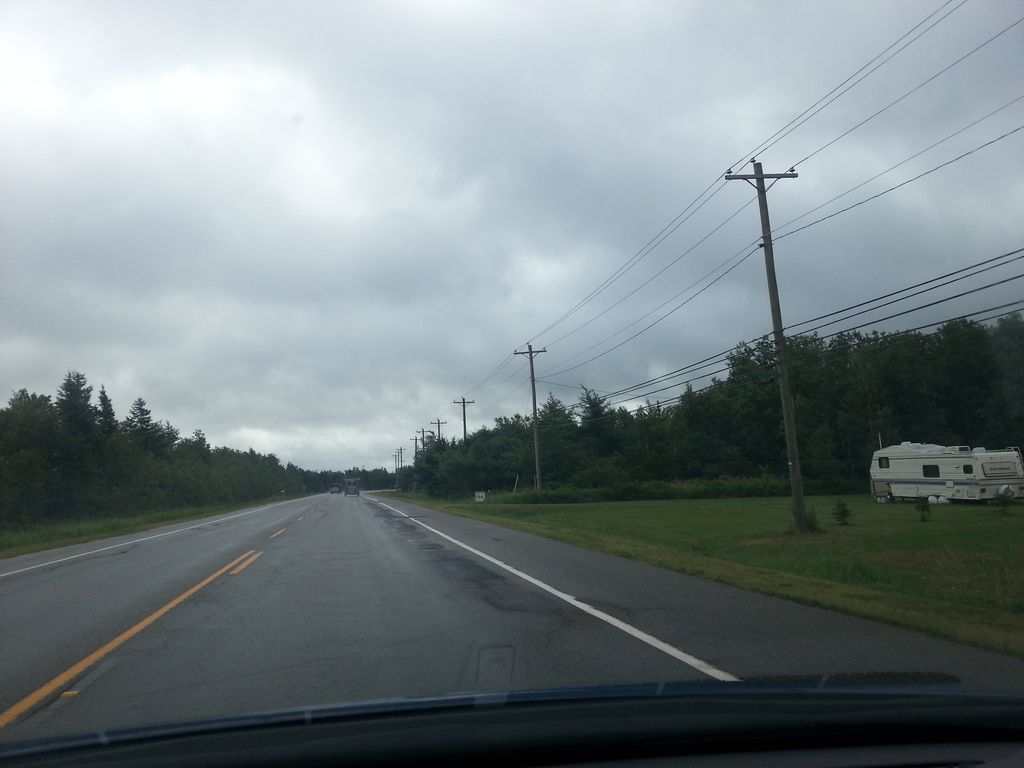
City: charlottetown